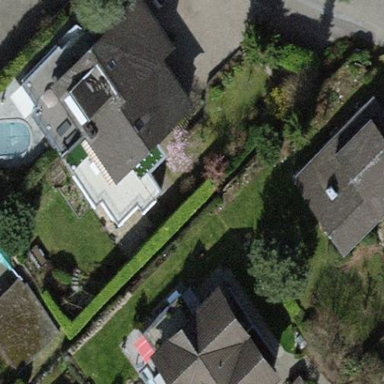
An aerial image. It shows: Semi-detached house.